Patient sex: M
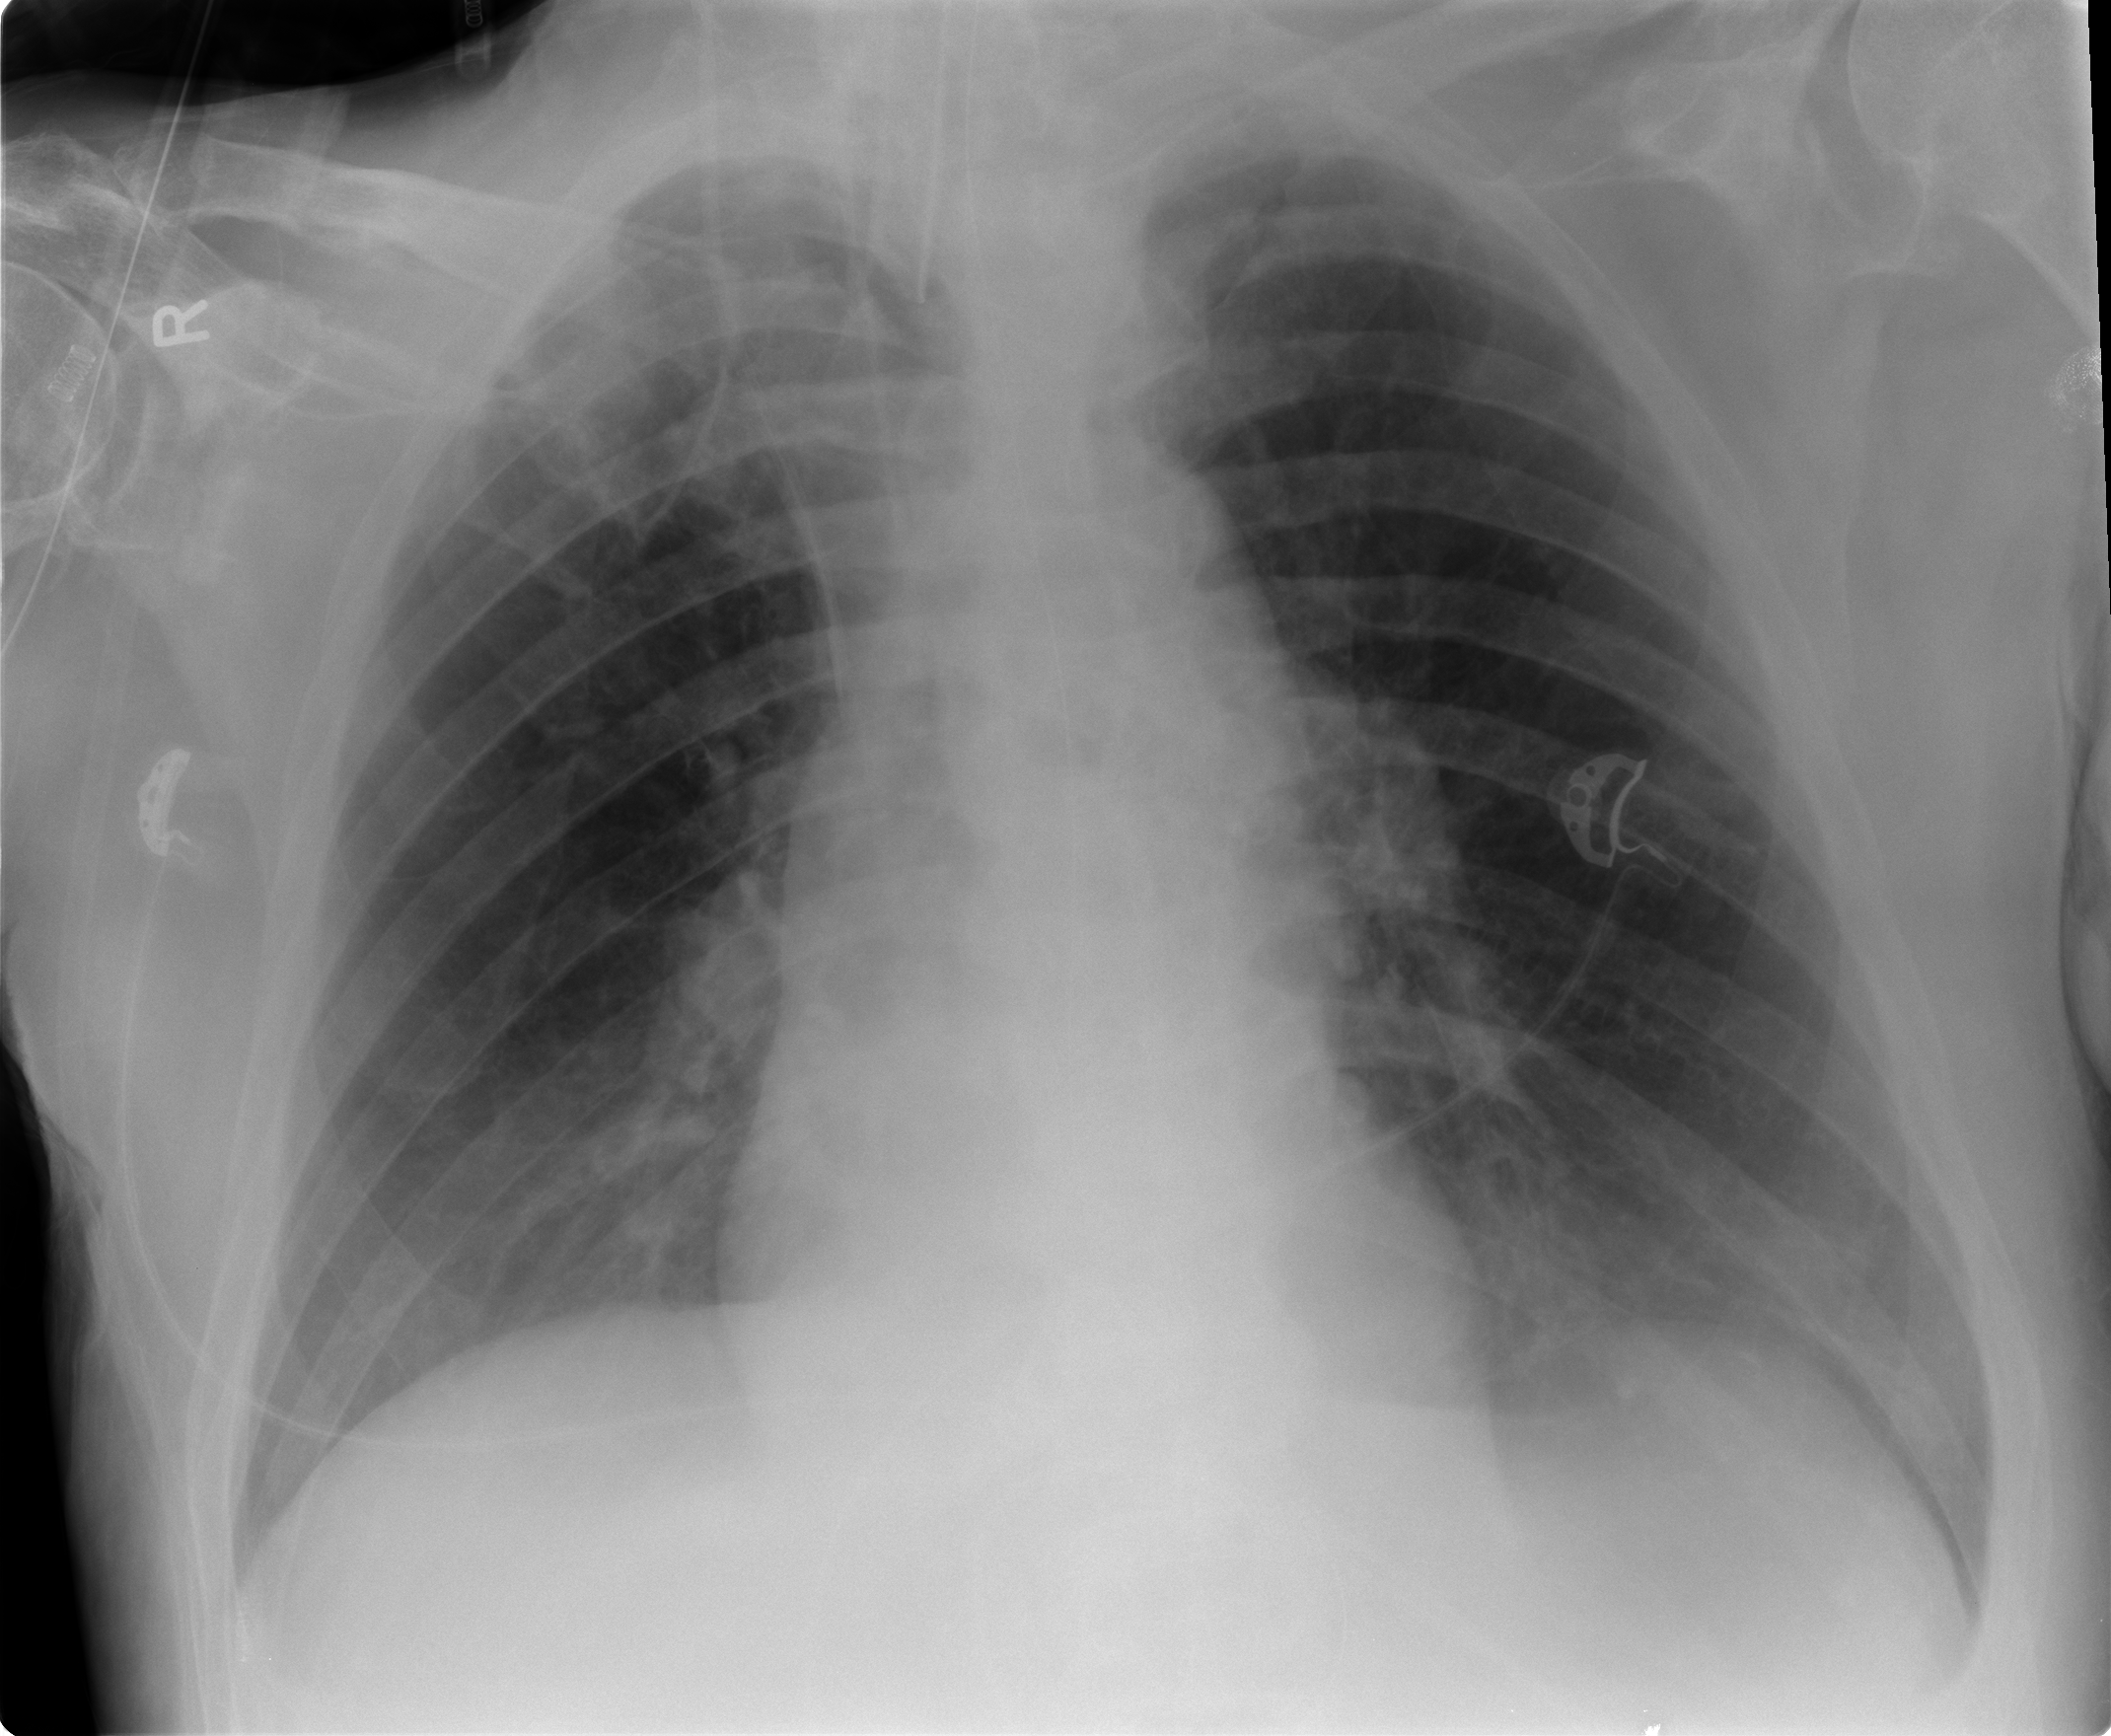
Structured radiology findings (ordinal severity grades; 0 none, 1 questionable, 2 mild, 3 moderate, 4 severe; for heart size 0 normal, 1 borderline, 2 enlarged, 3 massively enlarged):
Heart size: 0
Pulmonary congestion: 2
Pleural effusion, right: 0
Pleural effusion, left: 0
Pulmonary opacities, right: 0
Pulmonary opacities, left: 0
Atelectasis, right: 2
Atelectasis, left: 2